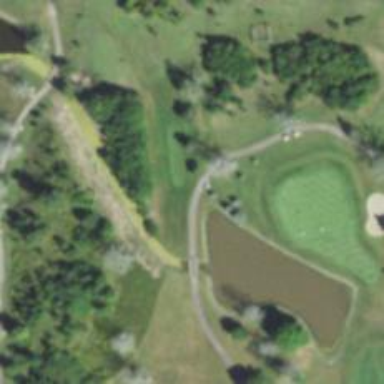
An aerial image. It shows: Path for both road and golf.